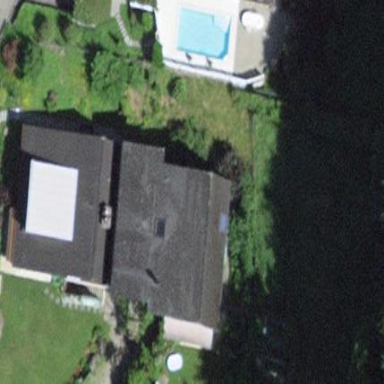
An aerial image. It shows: Simple and straightforward house.